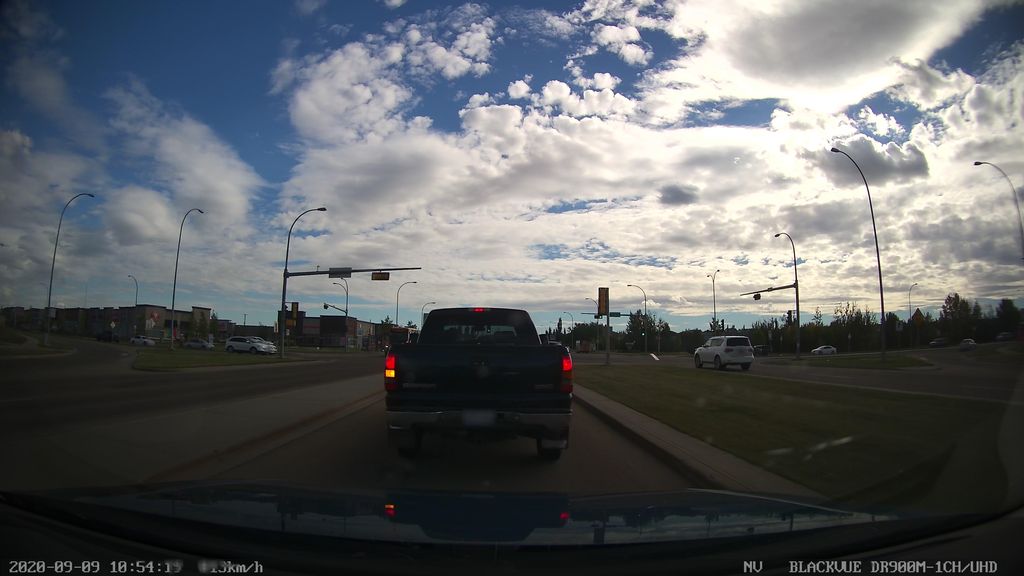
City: edmonton